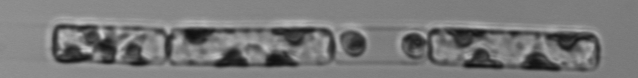
Label: Guinardia_delicatula_TAG_internal_parasite